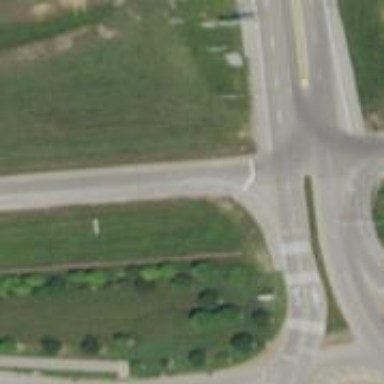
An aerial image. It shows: Stop road.